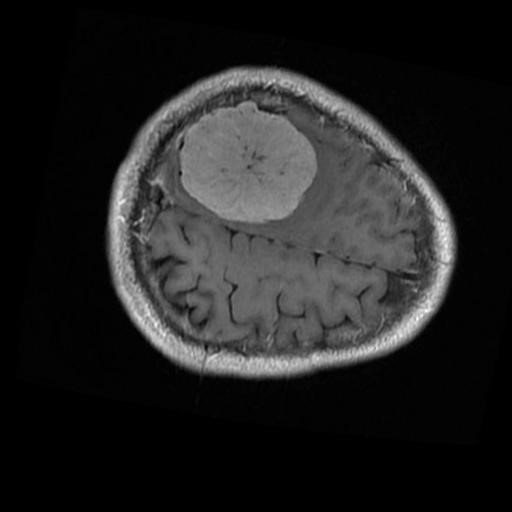
Label: brain_menin